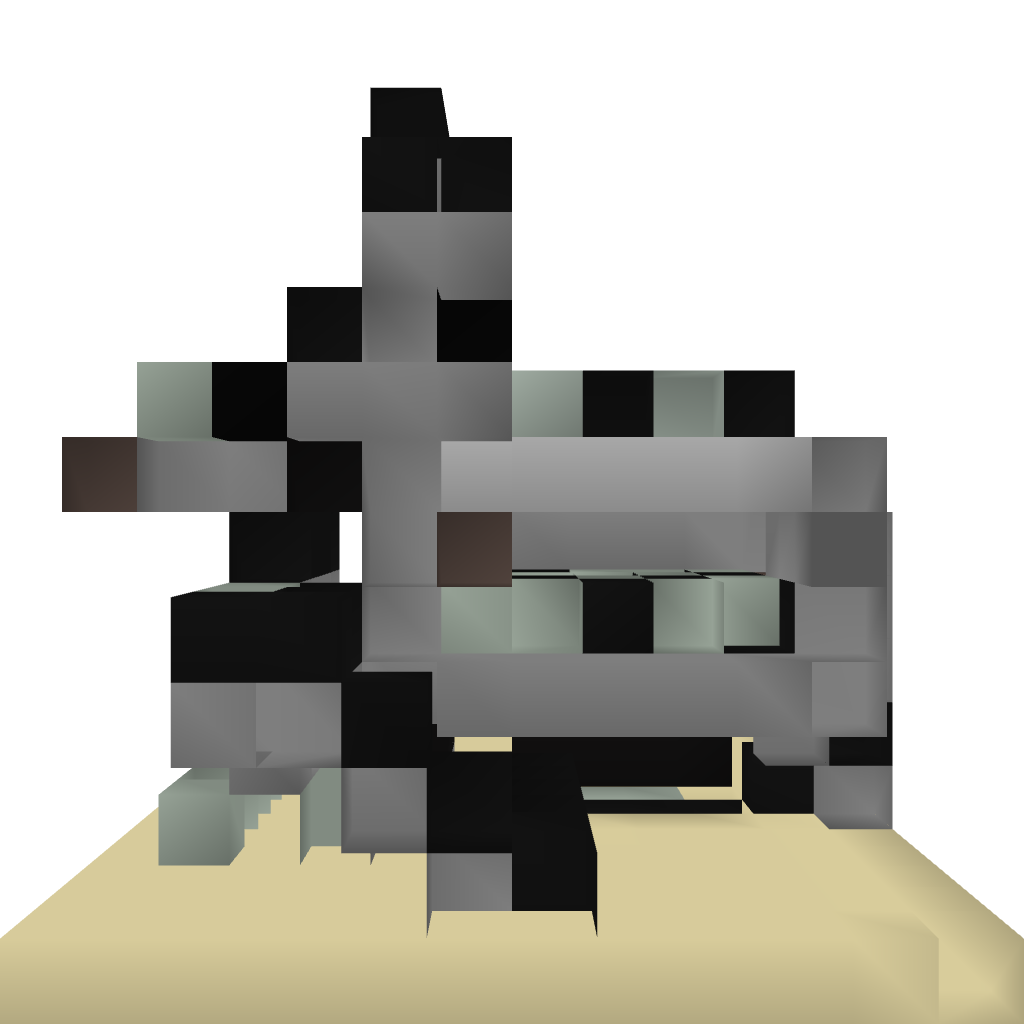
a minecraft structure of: Redstone "Brain"